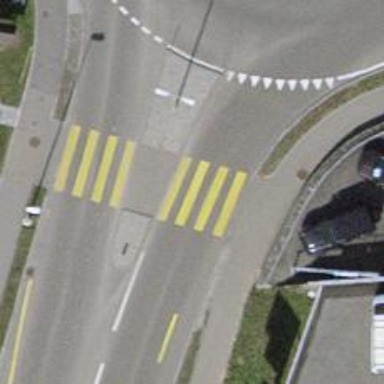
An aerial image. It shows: Uncontrolled zebra crossing on the road.